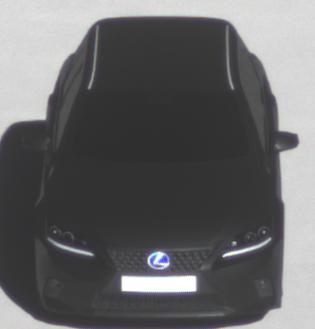
Make: Lexus
Model: CT 200h
Detailed model: CT (A10)
Model produced from: 2014/03
Model produced until: 2017/10
Doors: 5
Color: black
Road condition: dry road
Daytime: morning or afternoon
Contrast: high contrast